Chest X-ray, PA view. Patient: 32 years old, sex F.
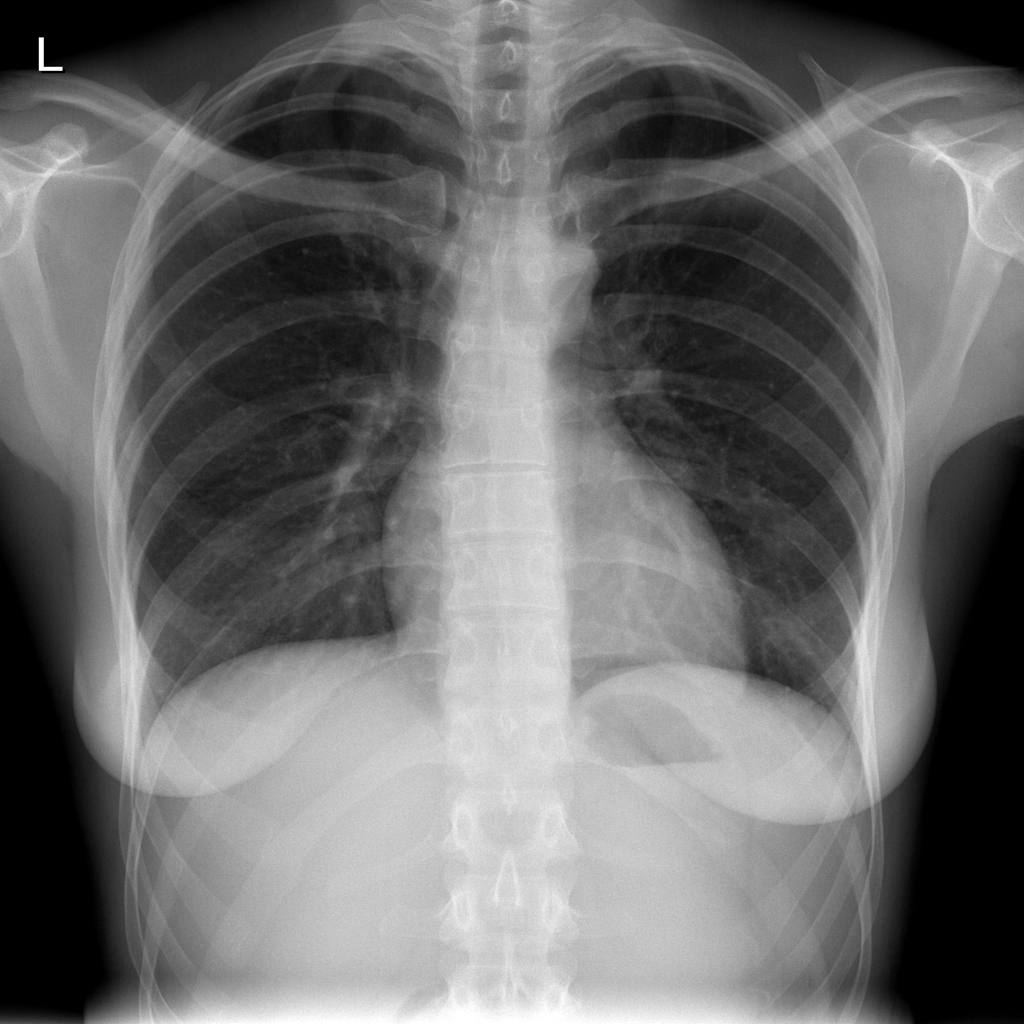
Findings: No Finding